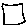
Label: square